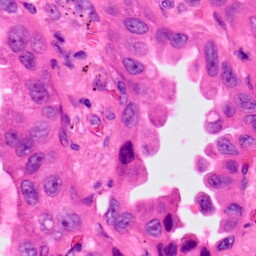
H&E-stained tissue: Lung